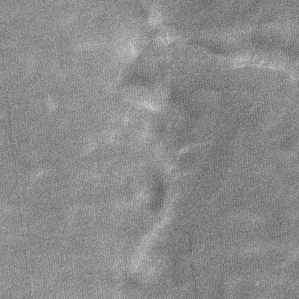
Label: frost